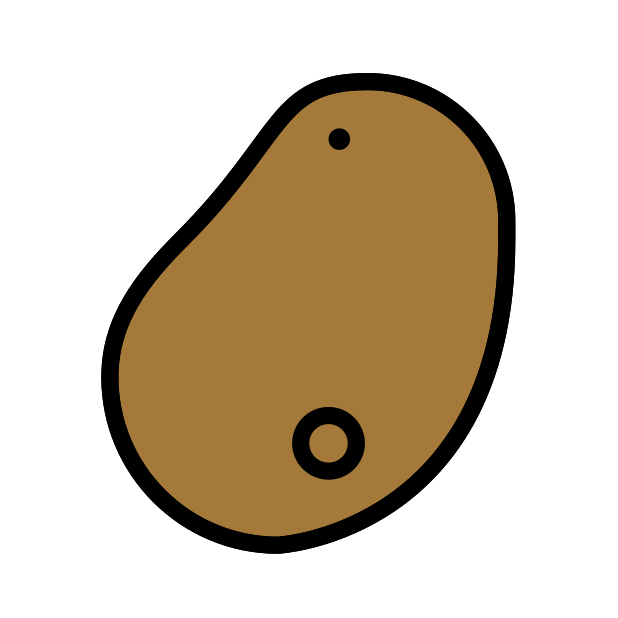
Emoji: 🥔
Name: potato
Unicode: 0x1f954